Field crop: tomato
Growth stage: 1
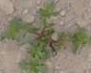
Species: portulaca